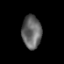
Tissue: prostate
Cell type: T cells
Senescence score: 0.2557
Nuclear area (px): 628
Mean DAPI intensity: 101.239